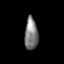
Tissue: lung
Cell type: T cells
Senescence score: 0.2251
Nuclear area (px): 420
Mean DAPI intensity: 125.614